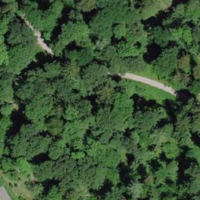
EUNIS habitat code: 41
Species observed at this site:
Pieris brassicae
Lamium galeobdolon
Argynnis paphia